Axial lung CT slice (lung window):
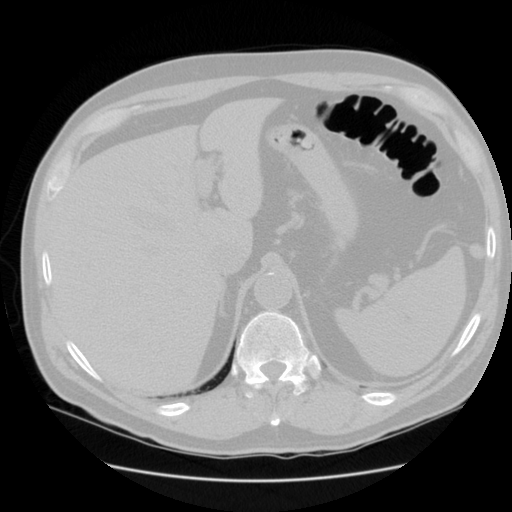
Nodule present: no